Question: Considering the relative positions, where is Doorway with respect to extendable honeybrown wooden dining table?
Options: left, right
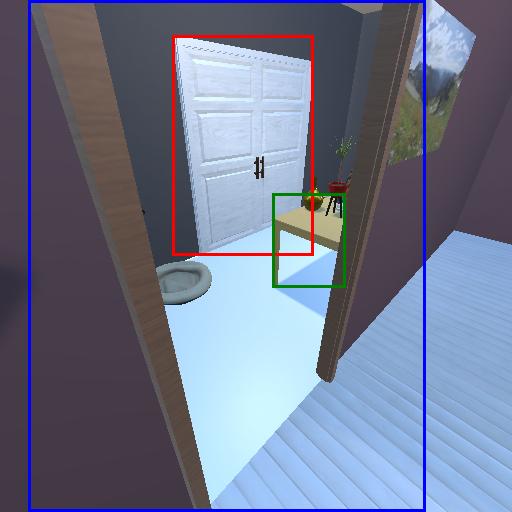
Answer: left